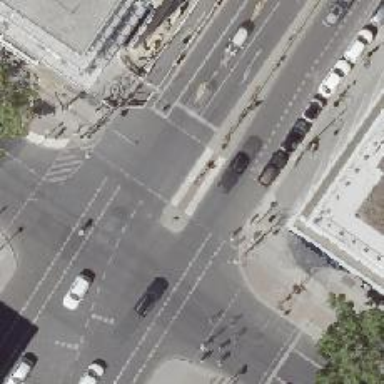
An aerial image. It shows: Road crossing with traffic signals and pedestrian island.